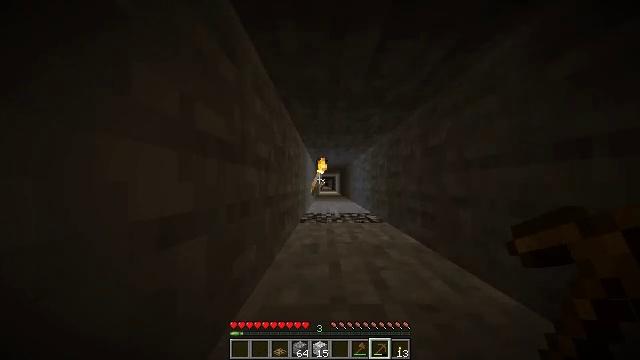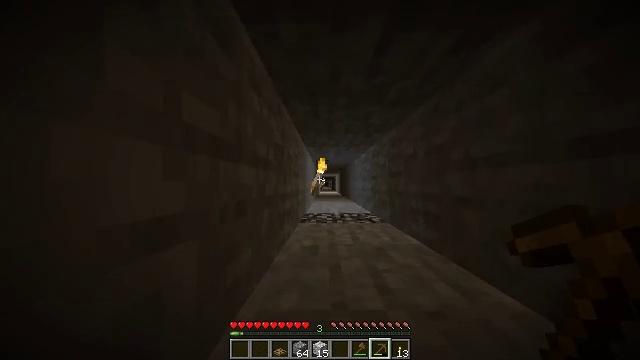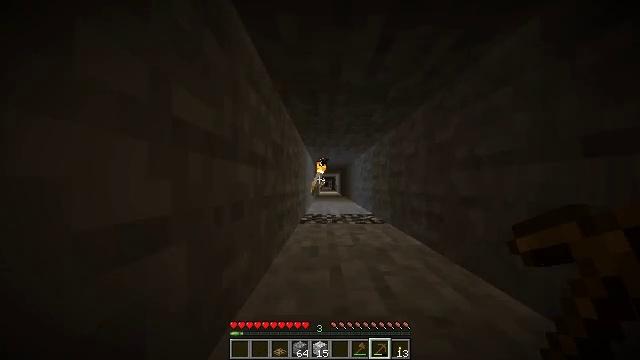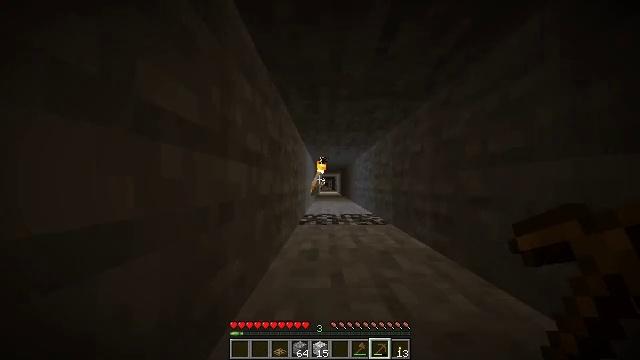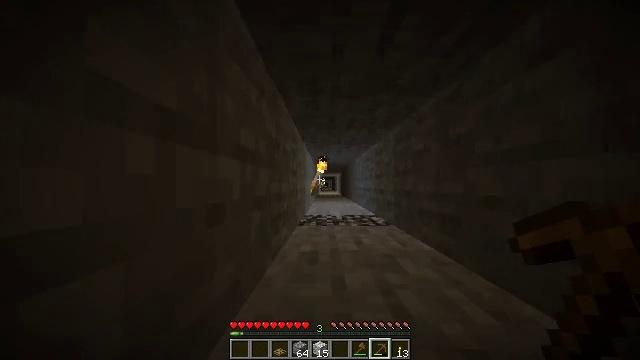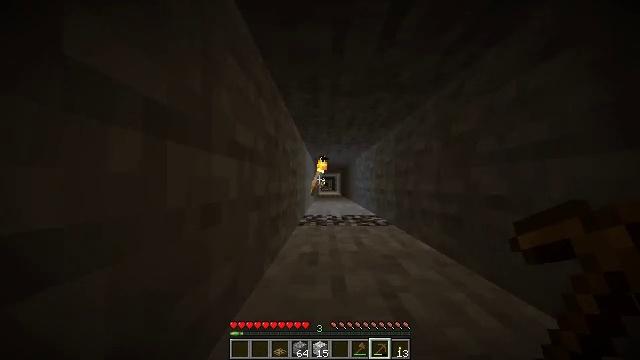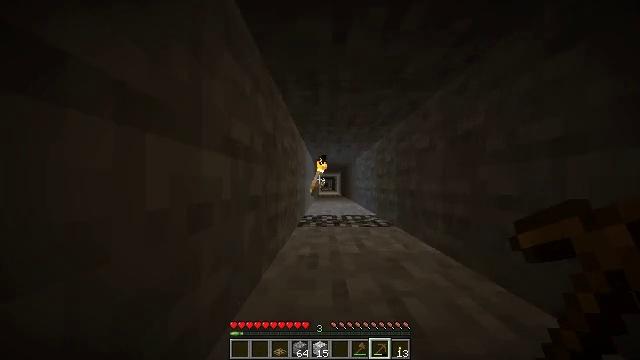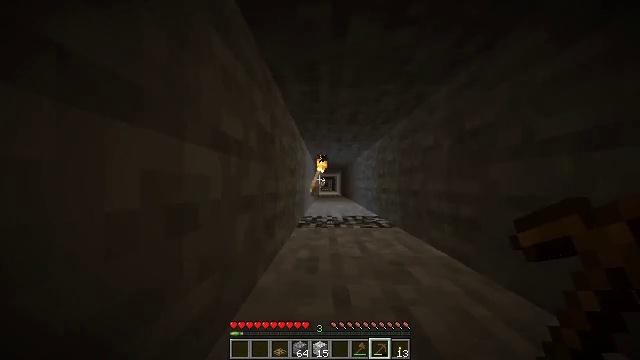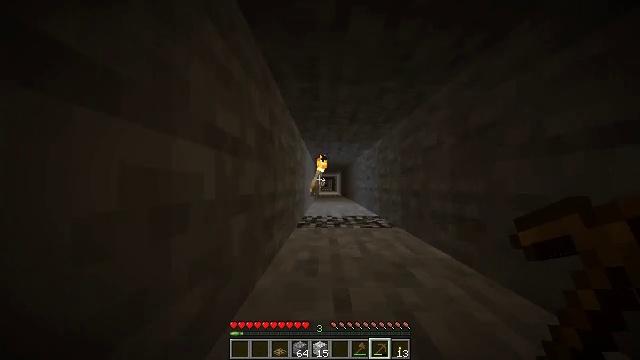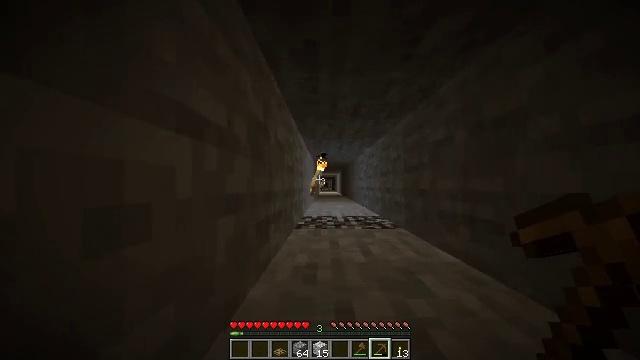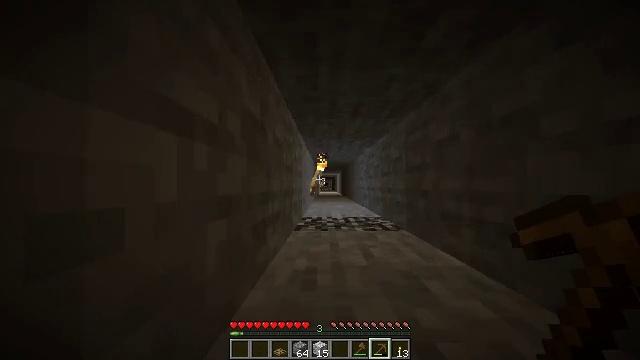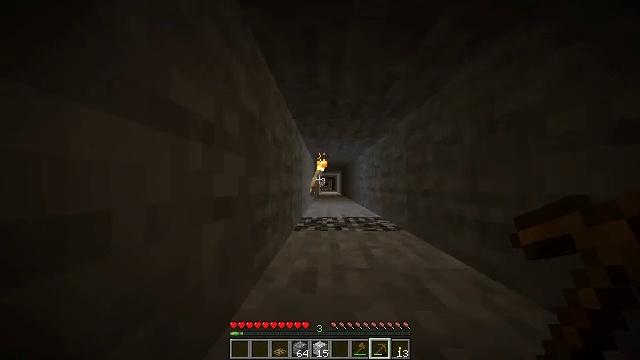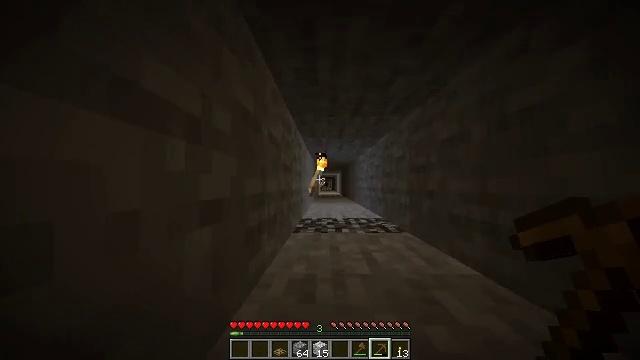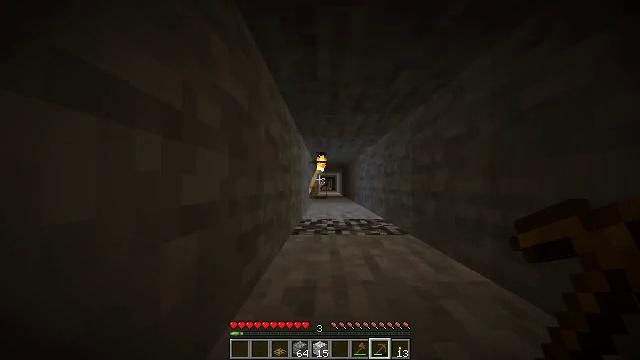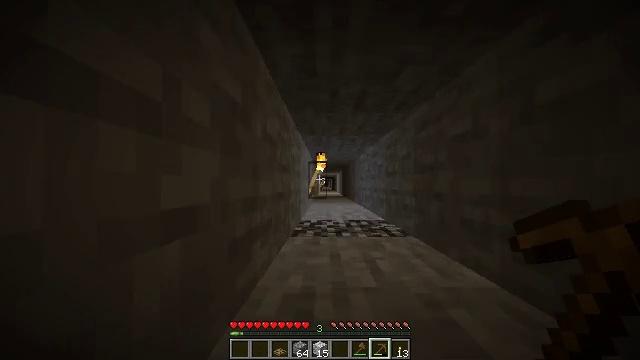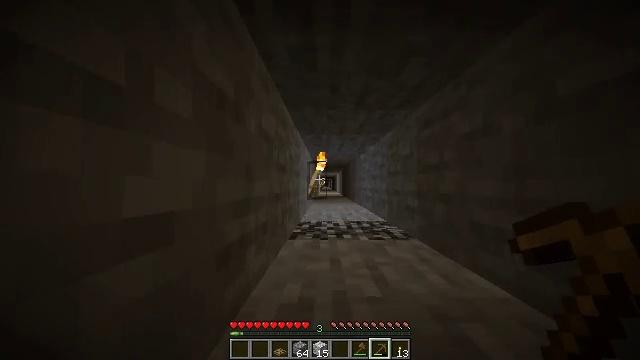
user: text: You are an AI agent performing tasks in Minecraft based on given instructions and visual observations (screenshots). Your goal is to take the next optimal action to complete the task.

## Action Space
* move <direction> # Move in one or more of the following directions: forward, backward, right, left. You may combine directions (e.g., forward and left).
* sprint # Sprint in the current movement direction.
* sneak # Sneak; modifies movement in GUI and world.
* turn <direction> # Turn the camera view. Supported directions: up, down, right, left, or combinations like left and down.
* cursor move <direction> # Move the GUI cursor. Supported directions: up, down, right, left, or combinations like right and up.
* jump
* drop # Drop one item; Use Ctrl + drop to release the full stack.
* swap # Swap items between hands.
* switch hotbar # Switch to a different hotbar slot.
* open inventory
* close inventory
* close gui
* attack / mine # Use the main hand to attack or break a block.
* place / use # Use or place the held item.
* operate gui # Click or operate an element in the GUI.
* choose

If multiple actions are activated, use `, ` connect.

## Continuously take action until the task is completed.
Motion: motion action
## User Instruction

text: Left click to collect the wall torch.
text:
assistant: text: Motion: move forward
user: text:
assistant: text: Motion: move forward
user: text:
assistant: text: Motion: move forward
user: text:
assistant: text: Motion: move forward
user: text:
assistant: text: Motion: move forward
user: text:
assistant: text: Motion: move forward
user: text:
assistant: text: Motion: move forward
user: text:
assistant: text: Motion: move forward
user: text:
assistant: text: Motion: move forward
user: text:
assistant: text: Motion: move forward
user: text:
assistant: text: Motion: move forward
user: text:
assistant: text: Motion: move forward
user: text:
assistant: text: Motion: move forward
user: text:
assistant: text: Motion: move forward
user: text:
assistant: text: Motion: move forward
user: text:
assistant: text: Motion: move forward
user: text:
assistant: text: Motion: move forward
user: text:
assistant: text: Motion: move forward
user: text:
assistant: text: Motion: move forward
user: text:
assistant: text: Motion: move forward
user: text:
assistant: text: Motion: move forward
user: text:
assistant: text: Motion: move forward
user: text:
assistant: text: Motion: move forward
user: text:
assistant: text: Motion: move forward
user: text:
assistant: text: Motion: move forward
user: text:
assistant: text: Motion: move forward
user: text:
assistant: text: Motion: move forward
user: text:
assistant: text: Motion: move forward
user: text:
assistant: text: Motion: move forward
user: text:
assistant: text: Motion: move forward